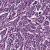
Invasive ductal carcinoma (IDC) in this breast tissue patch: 1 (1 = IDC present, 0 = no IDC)